Aerial crown-view tile of a tropical tree (Barro Colorado Island, Panama), acquired 20250414:
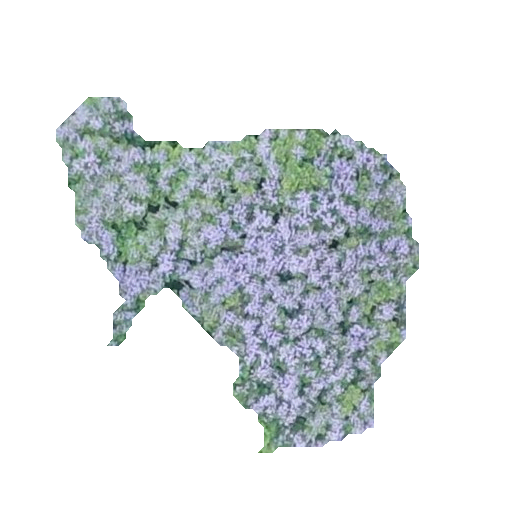
Species: Jacaranda copaia
GBIF accepted scientific name: Jacaranda copaia
Crown area: 112.645 m²